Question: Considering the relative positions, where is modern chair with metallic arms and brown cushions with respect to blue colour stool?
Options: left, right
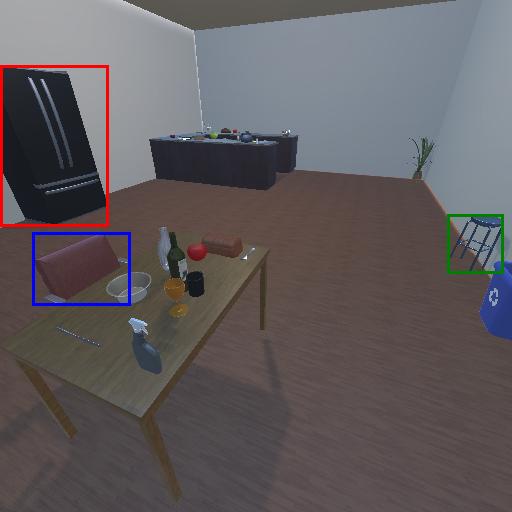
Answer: left